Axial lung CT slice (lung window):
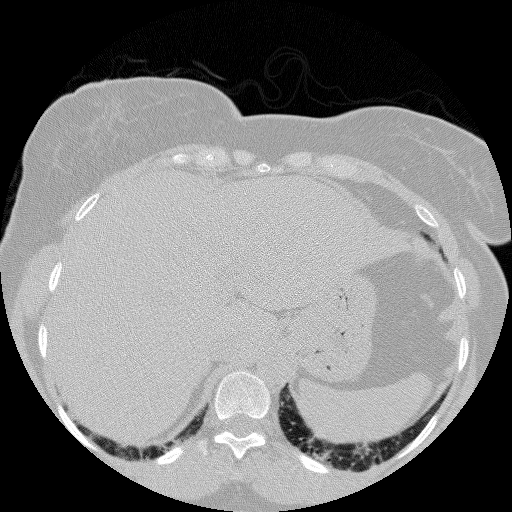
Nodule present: no